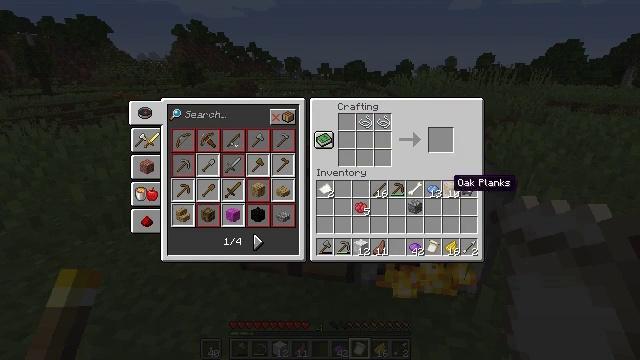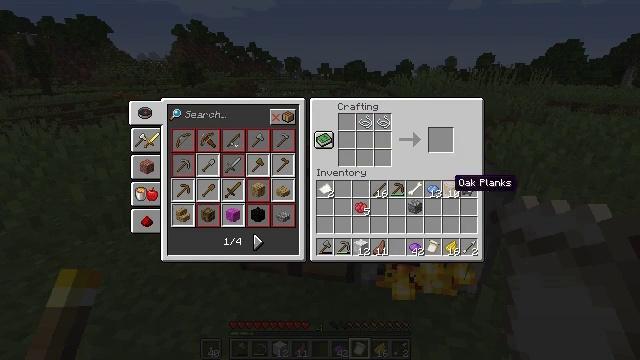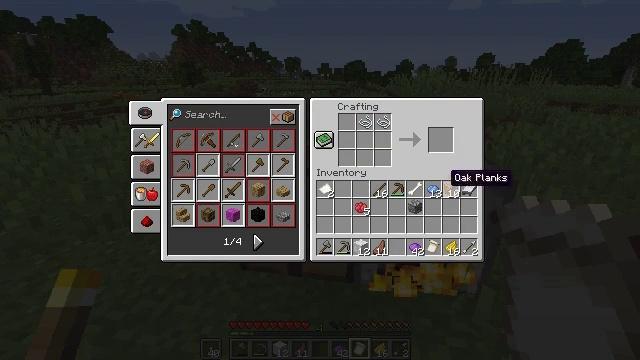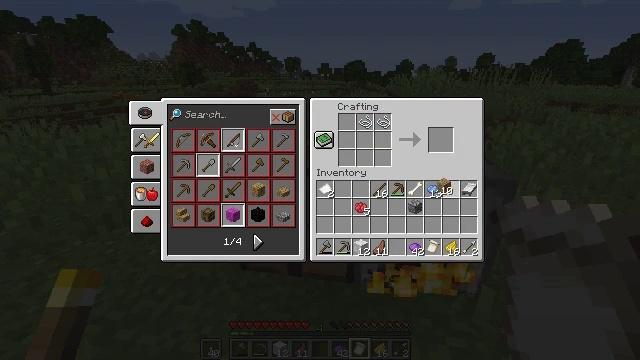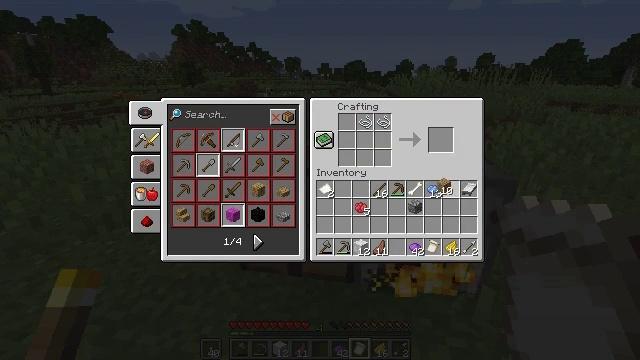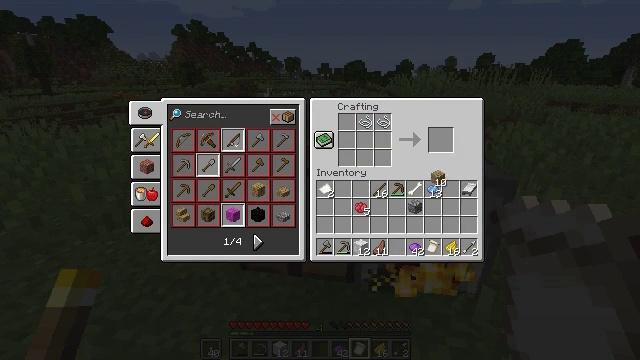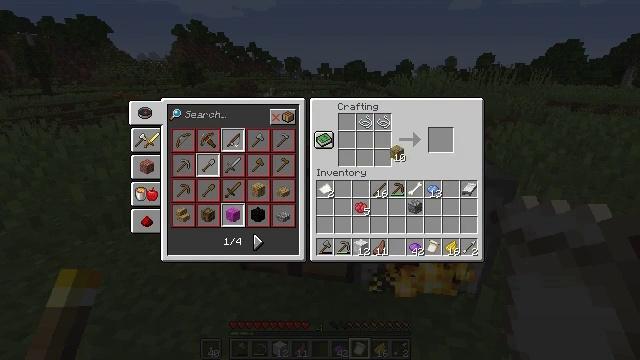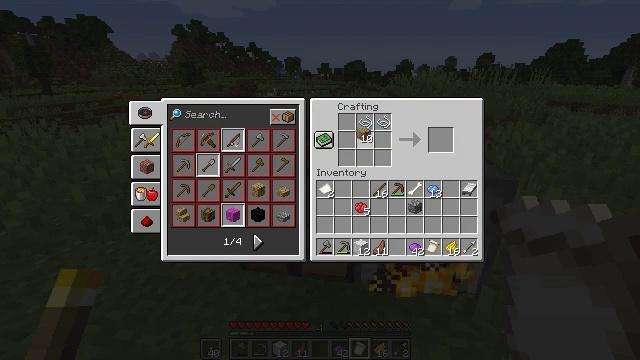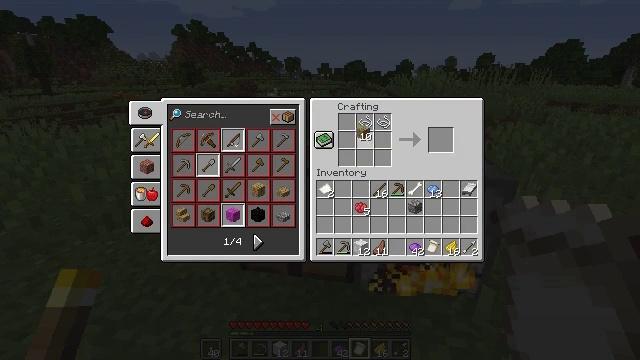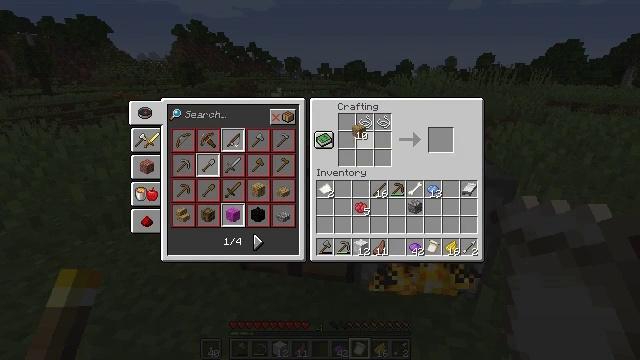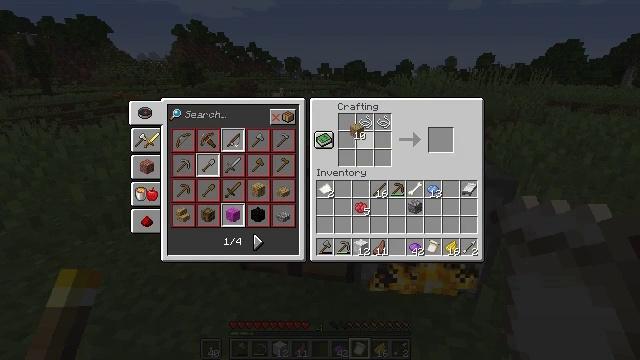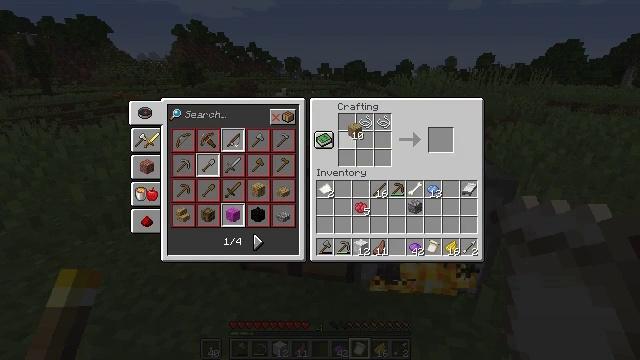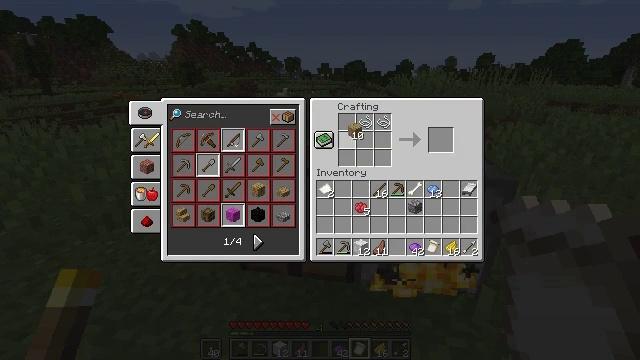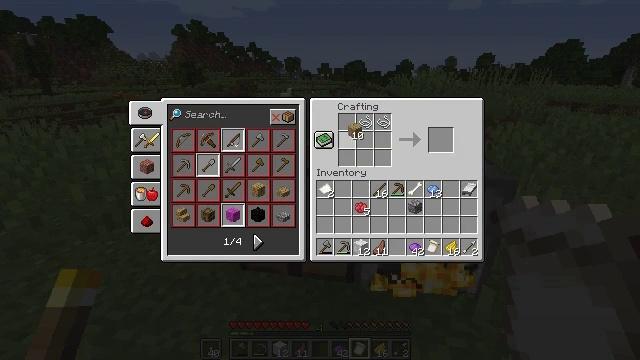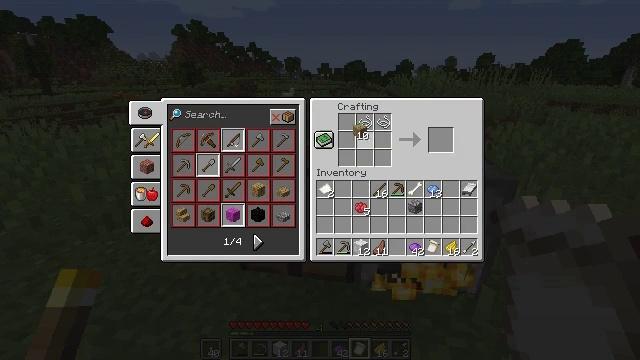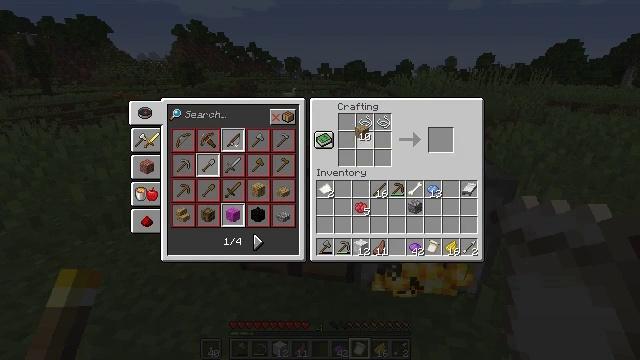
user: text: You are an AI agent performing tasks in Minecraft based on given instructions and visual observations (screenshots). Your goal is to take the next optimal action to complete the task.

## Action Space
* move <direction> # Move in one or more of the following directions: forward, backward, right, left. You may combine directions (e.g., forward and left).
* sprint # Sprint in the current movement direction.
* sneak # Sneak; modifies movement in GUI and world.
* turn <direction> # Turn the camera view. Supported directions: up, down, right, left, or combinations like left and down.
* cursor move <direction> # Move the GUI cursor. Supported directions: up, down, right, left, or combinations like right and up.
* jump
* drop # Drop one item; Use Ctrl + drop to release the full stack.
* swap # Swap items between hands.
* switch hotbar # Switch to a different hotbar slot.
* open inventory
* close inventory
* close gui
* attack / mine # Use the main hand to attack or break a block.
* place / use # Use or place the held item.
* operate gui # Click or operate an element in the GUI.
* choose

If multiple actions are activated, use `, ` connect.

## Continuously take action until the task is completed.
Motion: motion action
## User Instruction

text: Go to the crafting table and create a loom.
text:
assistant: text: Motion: no_op
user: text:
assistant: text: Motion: no_op
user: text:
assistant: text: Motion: operate gui
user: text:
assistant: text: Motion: operate gui
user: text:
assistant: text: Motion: cursor move up
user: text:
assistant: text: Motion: cursor move left and up
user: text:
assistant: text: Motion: cursor move left and up
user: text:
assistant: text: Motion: no_op
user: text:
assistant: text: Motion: no_op
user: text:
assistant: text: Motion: no_op
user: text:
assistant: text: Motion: no_op
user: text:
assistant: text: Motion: operate gui
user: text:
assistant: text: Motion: operate gui
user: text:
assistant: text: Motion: operate gui
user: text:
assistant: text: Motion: operate gui
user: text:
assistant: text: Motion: operate gui
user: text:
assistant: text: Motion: operate gui
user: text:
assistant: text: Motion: operate gui
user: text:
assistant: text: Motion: operate gui
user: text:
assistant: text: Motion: operate gui
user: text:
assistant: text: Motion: operate gui
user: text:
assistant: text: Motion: operate gui
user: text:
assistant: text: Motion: cursor move down, operate gui
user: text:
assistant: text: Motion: operate gui
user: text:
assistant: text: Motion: operate gui
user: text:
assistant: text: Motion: operate gui
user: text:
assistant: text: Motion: operate gui
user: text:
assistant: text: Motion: cursor move left, operate gui
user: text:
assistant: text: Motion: operate gui
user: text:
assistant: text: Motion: operate gui